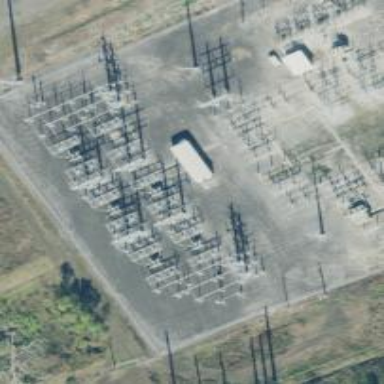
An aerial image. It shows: Switch for power supply.